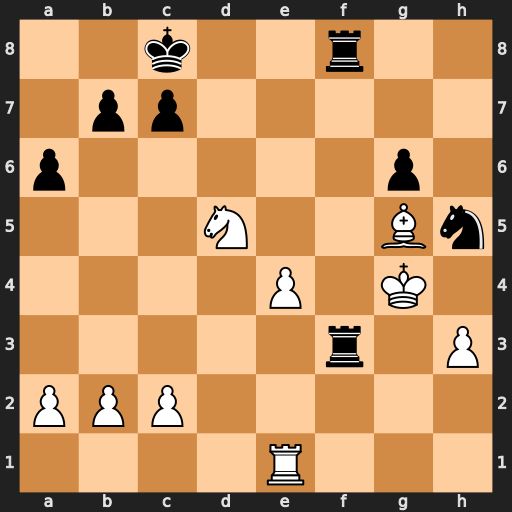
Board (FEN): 2k2r2/1pp5/p5p1/3N2Bn/4P1K1/5r1P/PPP5/4R3
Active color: w
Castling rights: -
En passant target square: -
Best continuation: Ne7+ Kb8 Nxg6